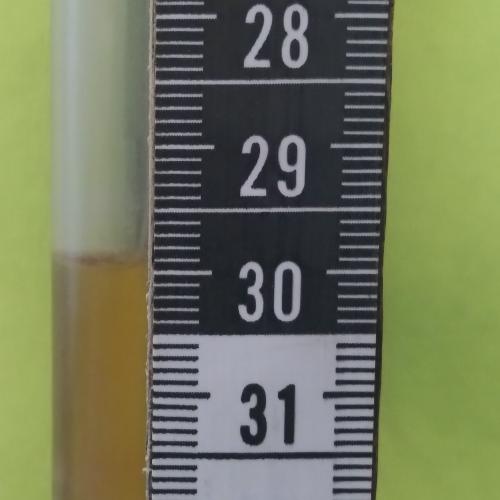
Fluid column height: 29.9 cm